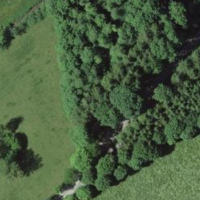
EUNIS habitat code: 41
Species observed at this site:
Veronica chamaedrys
Lamium galeobdolon